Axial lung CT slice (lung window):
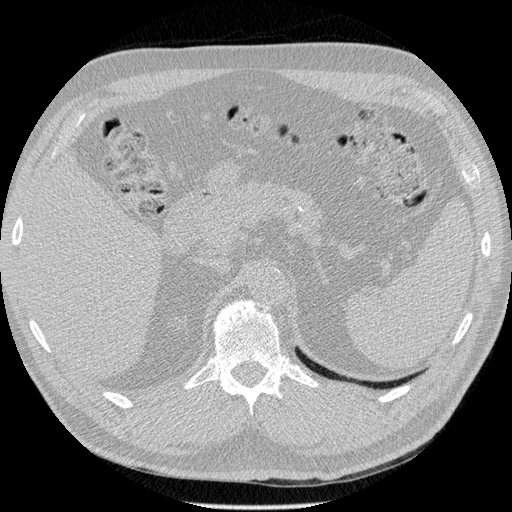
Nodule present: no